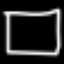
Label: square